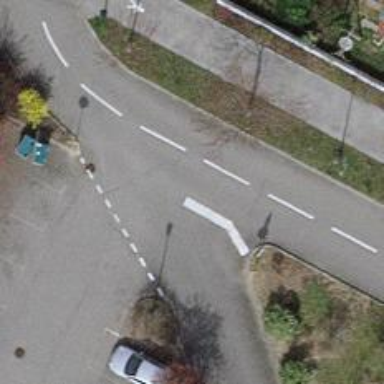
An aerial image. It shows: Road serving as parking aisle.